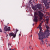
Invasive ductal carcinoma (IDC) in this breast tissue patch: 1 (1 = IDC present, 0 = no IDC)